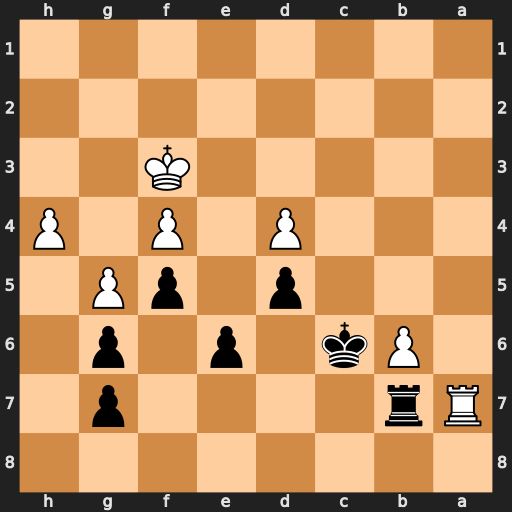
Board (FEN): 8/Rr4p1/1Pk1p1p1/3p1pP1/3P1P1P/5K2/8/8
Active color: b
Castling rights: -
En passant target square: -
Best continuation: Rxa7 bxa7 Kb7 a8=Q+ Kxa8